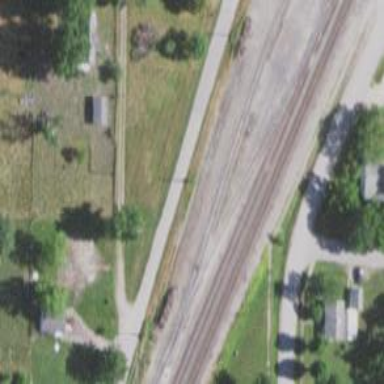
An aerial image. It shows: Railway siding for service.